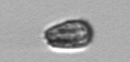
Label: Pseudochattonella_farcimen